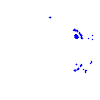
Particle: electron